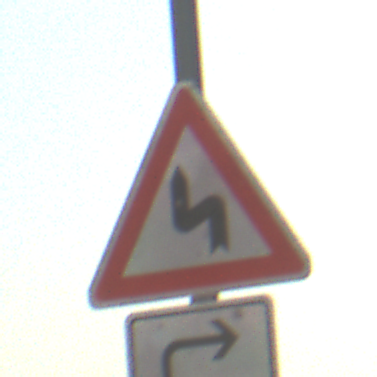
Verkehrszeichen: DoppelkurveZunaechstLinks
Zusatzzeichen unten: RichtungsangabeDurchPfeile5
Umgebung: Outdoor, Suburban
Tageszeit: MorningAfternoon
Wetter: Clear
Licht: Natural
Jahreszeit: NotSpecified
Kontrast: HighContrast